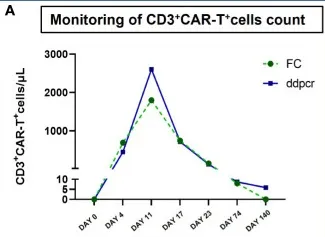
Monitoring of infused CART+CD3+ cells. (A) Analysis of CAR T+CD3+ cells from patient-derived peripheral blood (PB) samples collected at different timepoints after infusion using both ddPCR and Flow Cytometry (expressed as CAR-T cells/muL). (A) For Flow Cytometry absolute count, PB-samples were stained with the following antibodies, as recommended by manufacturer's instructions: anti-CD45 (clone: 2D1), anti-CD3 (clone: SK7), anti-CD4 (clone: RPA-T4), anti-CD8 (clone: RPA-T8), anti-CD19 (clone: SJ25C1) and anti-CD16/CD56 (clone: 3G8/NCAM16.2) from BD Biosciences (BD Biosciences, La Jolla, CA); anti-CD19CAR (130-129-550) from Miltenyi Biotec (Miltenyi Biotech, Bergisch Gladbach Germany). Fluorescence Minus One (FMO) controls were used to set the background signals and to identify and gate the positive CD19CAR+ cells population on total CD3+T cells. Data acquisition was performed using BD FACS Lyric. Instrument (BD Biosciences) and data were analyzed with the BD FACSuite. Software version 1.4 with predefined and optimized settings for CAR T-cell analysis. A total of 300 ng of DNA extracted from peripheral blood was used for digital droplet PCR (ddPCR) analysis for CAR-T+ cell detection. The CAR-T CD-19 test was used according to the specific protocol (dEXD88164642 Bio-Rad, Hercules, CA).
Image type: pathology (immunostaining)